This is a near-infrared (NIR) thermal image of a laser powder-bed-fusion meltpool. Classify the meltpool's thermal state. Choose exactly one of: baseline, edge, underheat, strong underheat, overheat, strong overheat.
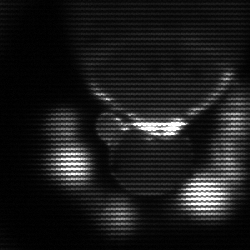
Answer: baseline